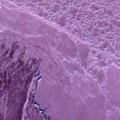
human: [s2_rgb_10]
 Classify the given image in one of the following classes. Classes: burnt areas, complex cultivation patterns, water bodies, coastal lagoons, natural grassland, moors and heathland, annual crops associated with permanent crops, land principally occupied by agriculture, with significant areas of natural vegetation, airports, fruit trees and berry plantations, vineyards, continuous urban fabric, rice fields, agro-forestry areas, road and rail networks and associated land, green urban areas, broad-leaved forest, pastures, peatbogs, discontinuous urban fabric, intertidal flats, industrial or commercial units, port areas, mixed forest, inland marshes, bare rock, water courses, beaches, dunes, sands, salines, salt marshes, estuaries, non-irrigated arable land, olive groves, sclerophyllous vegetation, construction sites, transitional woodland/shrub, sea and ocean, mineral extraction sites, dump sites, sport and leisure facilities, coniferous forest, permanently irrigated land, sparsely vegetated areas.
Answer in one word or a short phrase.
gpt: sea and ocean